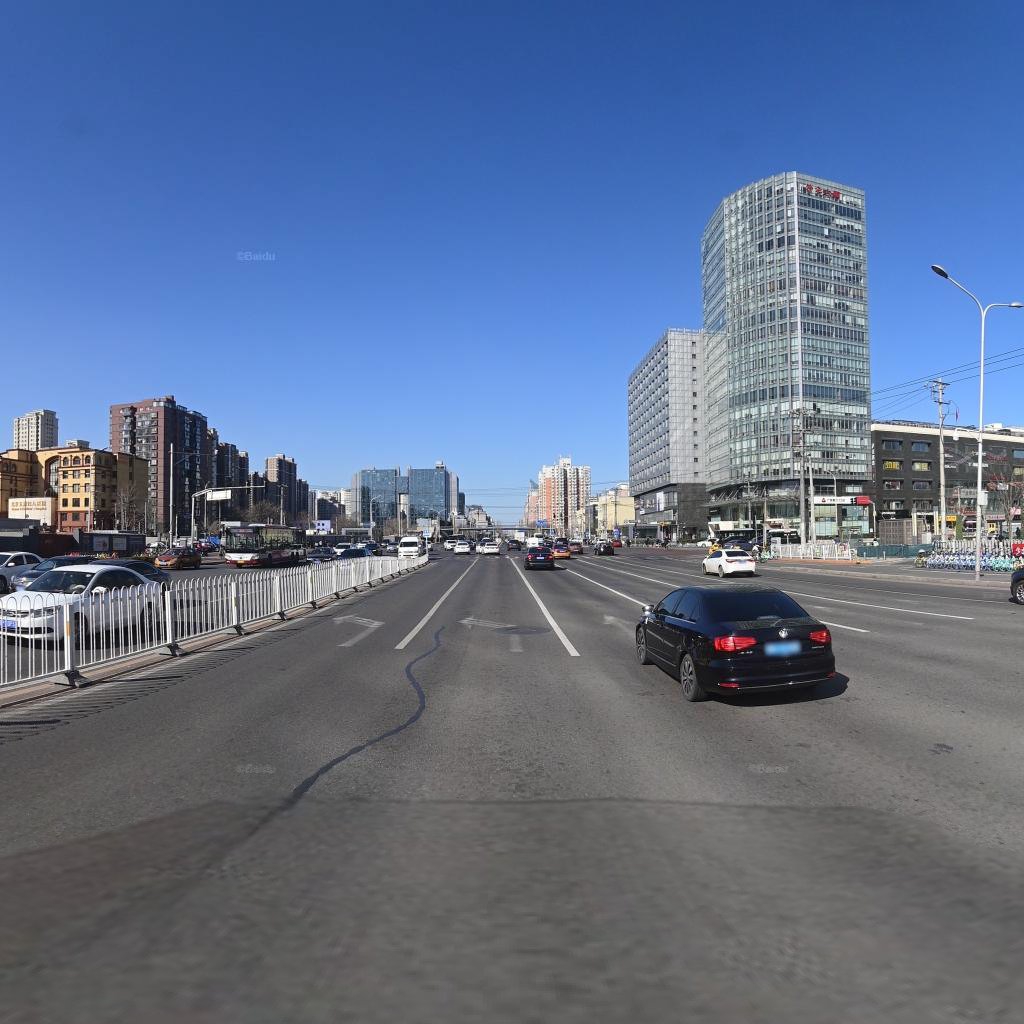
Region: Chaoyang
Road damage annotations: manhole cover, longitudinal patch